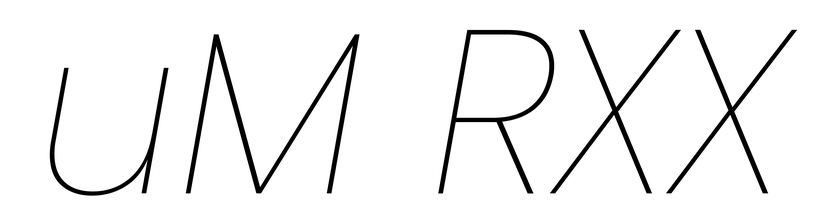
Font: Poppins-ThinItalic